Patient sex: M
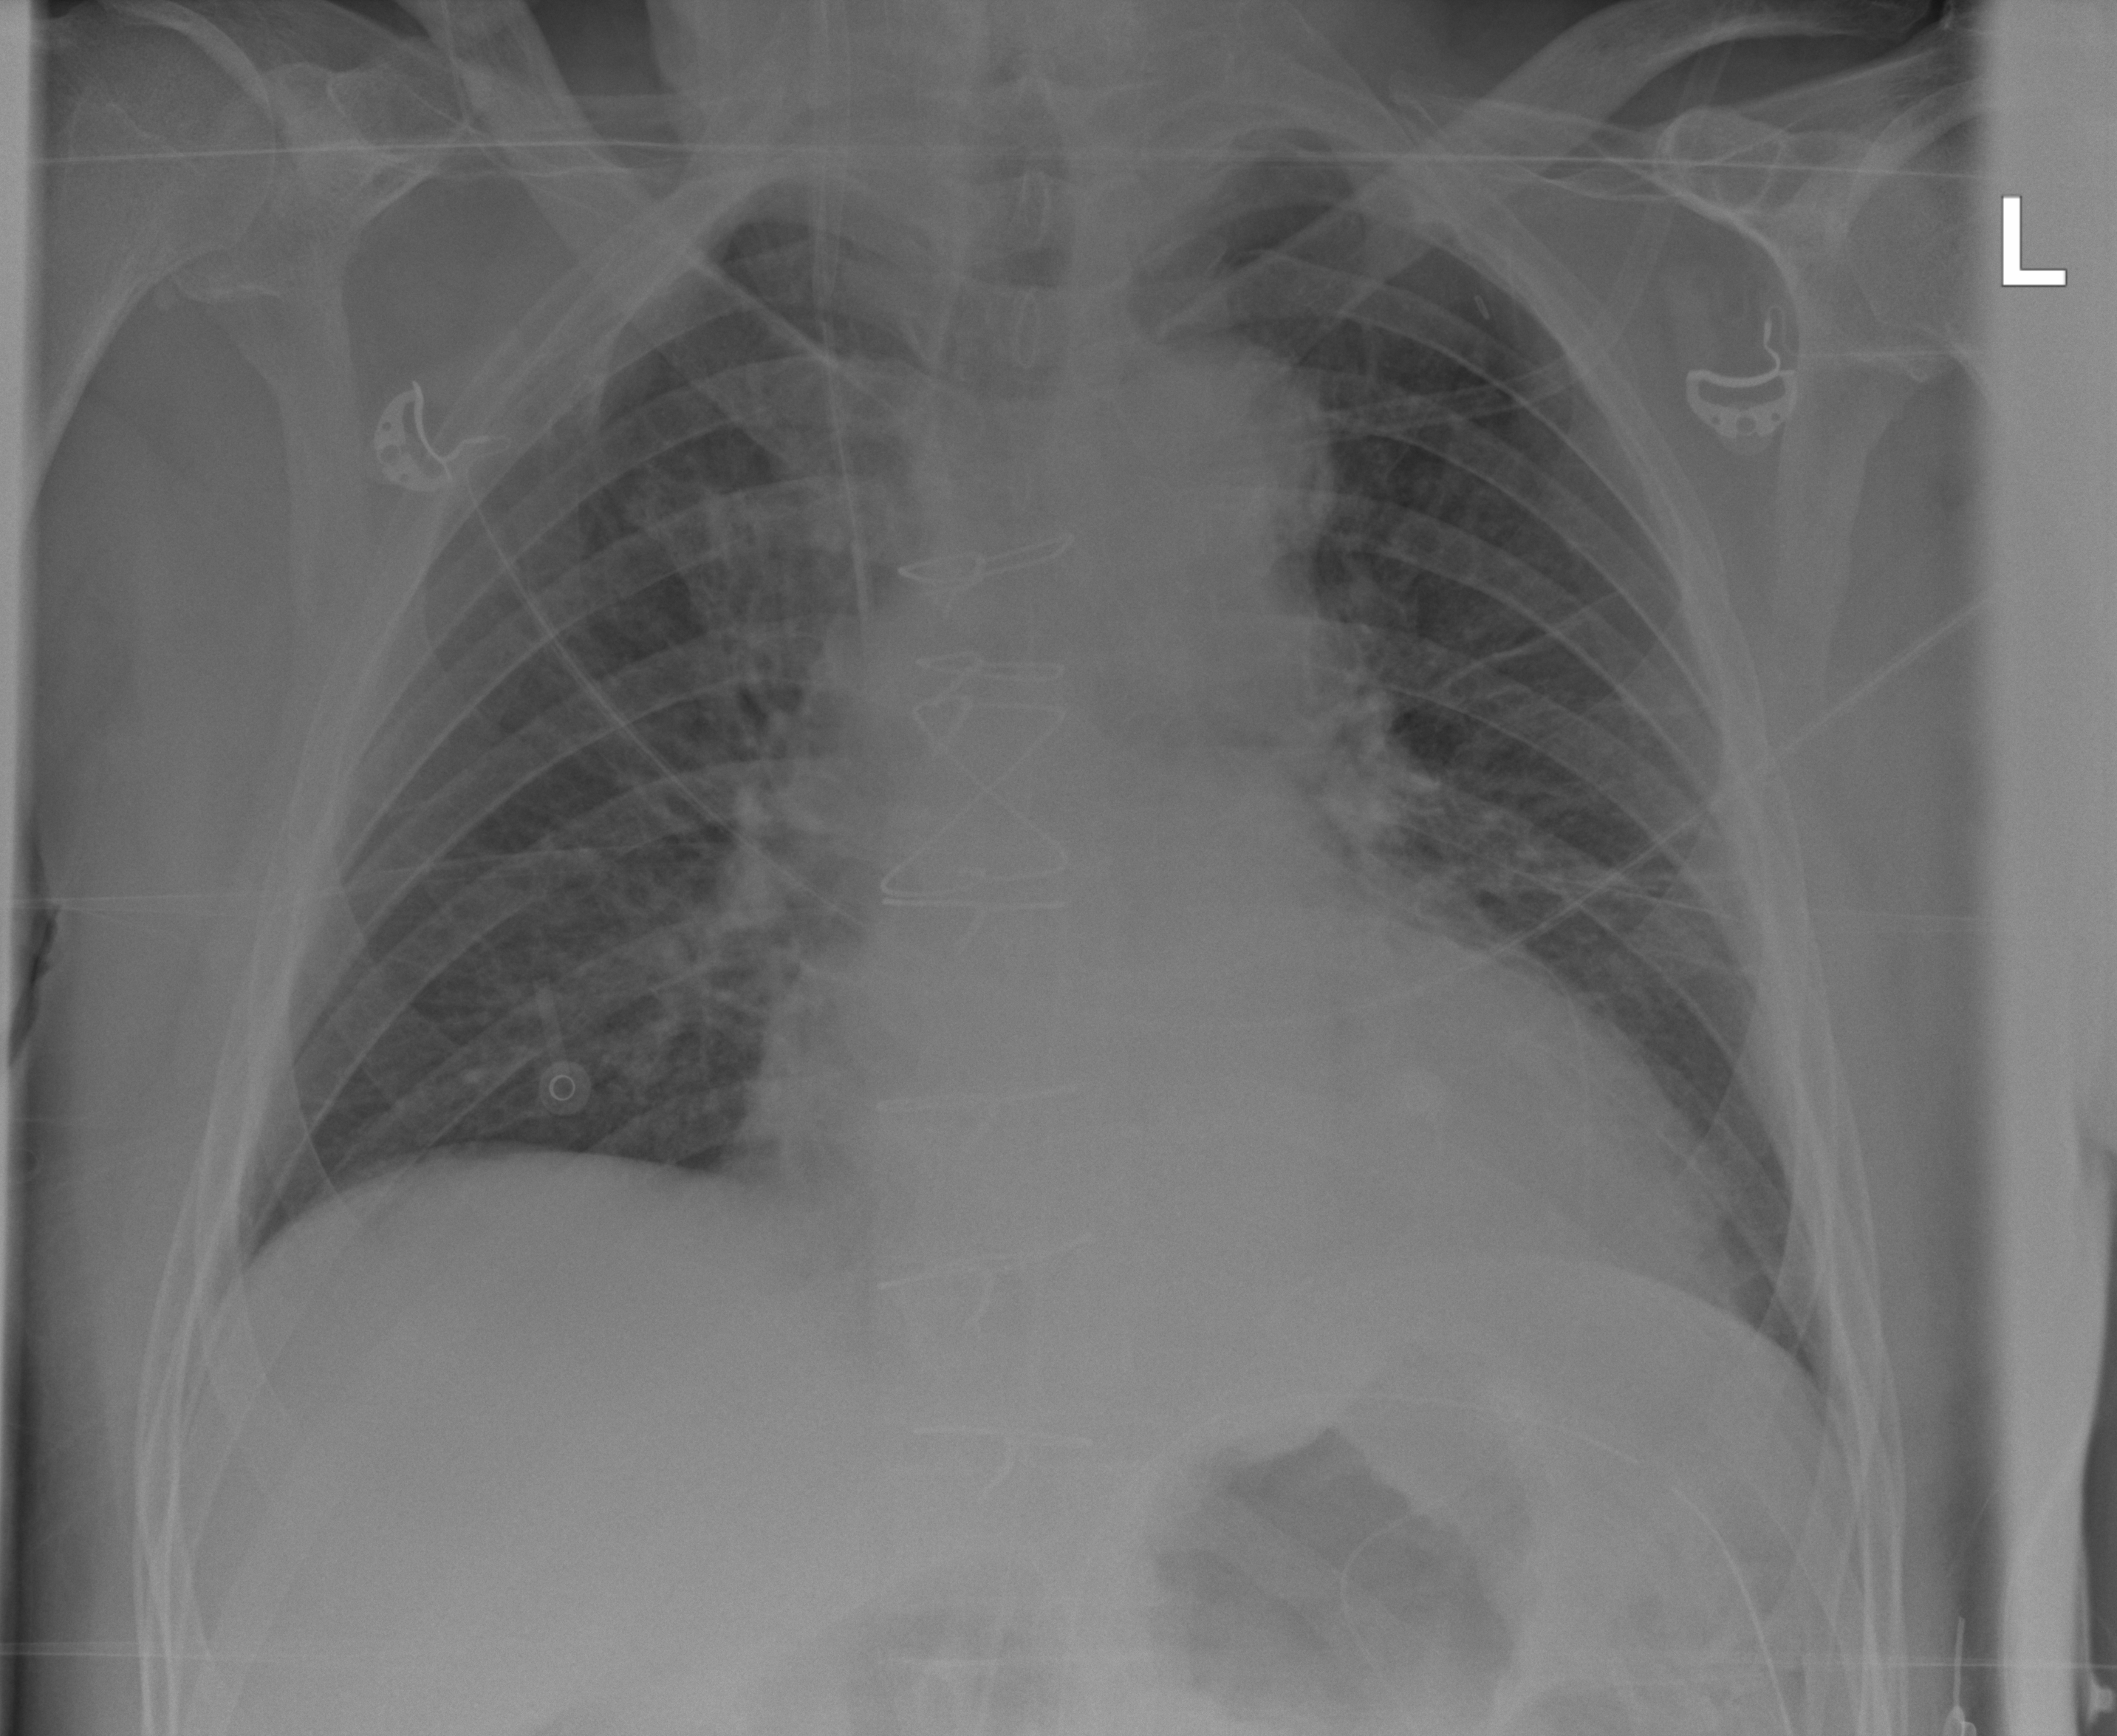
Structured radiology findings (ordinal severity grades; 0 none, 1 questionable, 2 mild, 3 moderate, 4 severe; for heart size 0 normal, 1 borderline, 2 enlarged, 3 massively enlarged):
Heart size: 2
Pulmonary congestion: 0
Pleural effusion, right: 0
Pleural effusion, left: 0
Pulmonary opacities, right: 2
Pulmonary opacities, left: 0
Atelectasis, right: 2
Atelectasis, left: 2